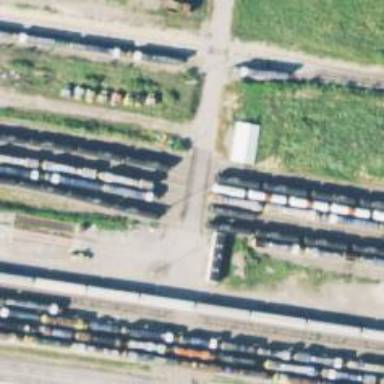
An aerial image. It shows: Railway level crossing.